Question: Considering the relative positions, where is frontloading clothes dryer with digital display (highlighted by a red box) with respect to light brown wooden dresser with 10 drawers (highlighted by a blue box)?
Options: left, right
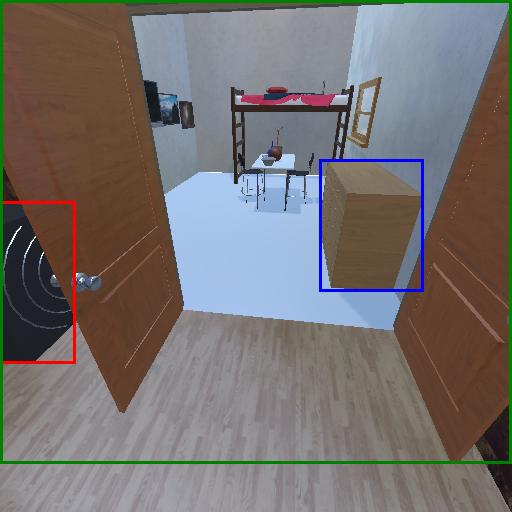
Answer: left